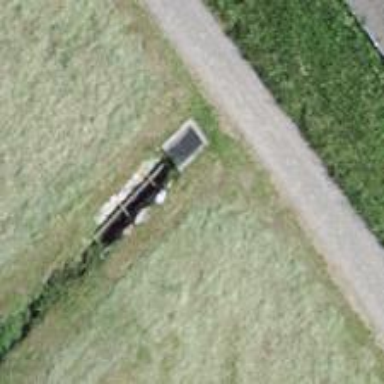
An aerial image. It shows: Culvert tunnel crossing ditch waterway.